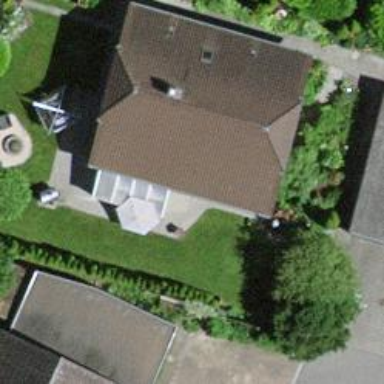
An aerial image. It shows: Residential building.